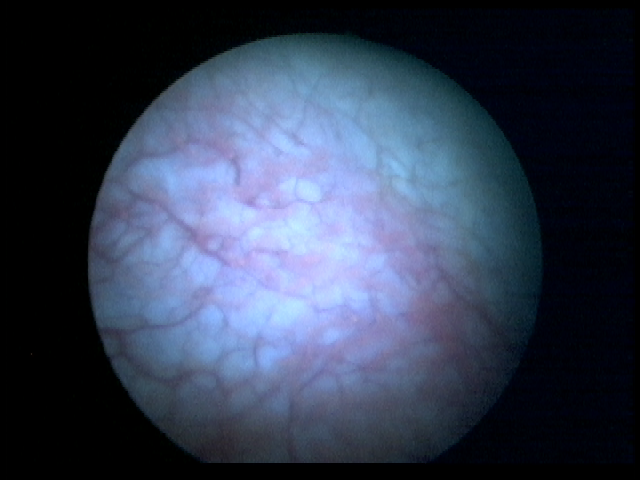
Modality: BLC
Class: Malignant
Subclass: LowGradePapillary
Lesion: L1
Stage: Ta
Morphology: Papillary
Bladder cancer association: Yes